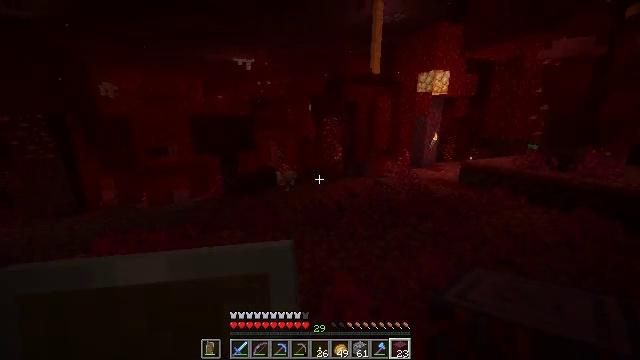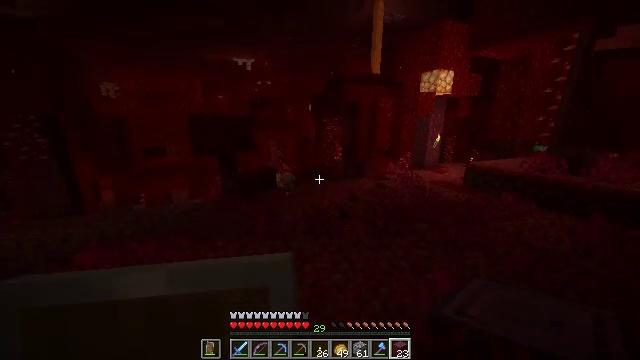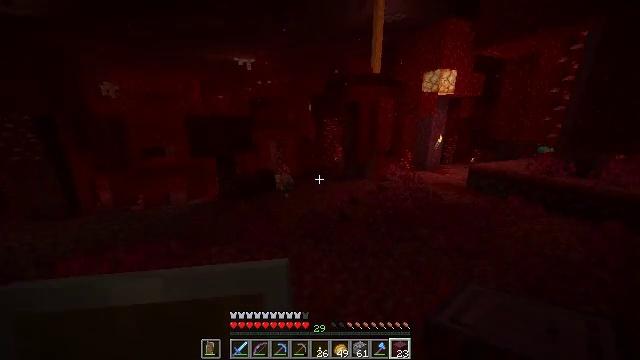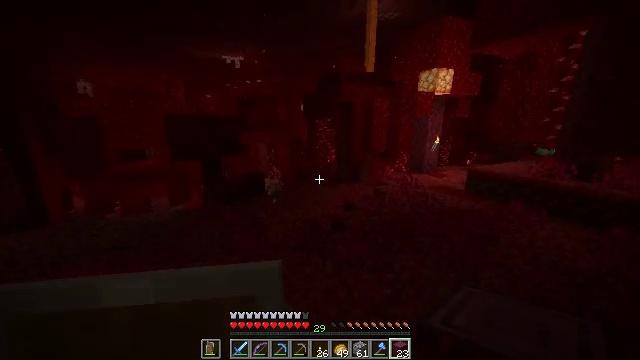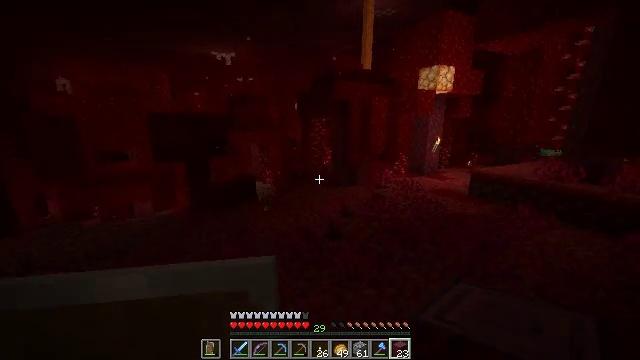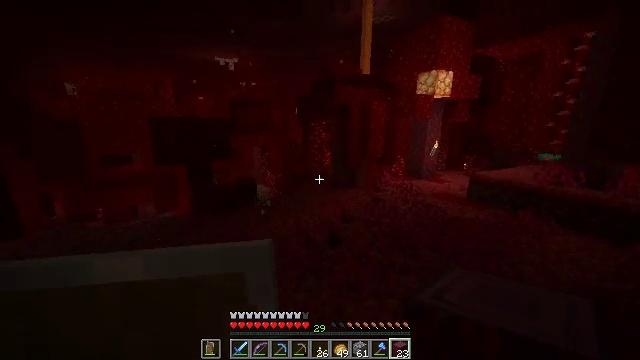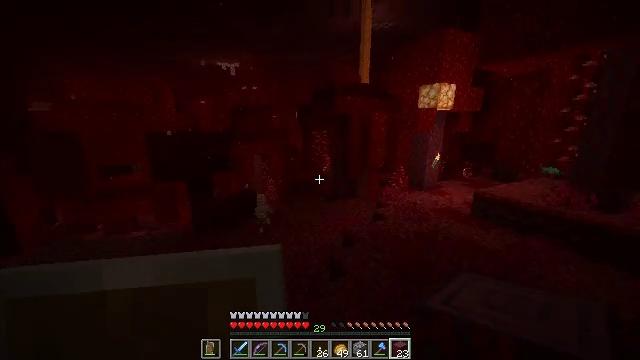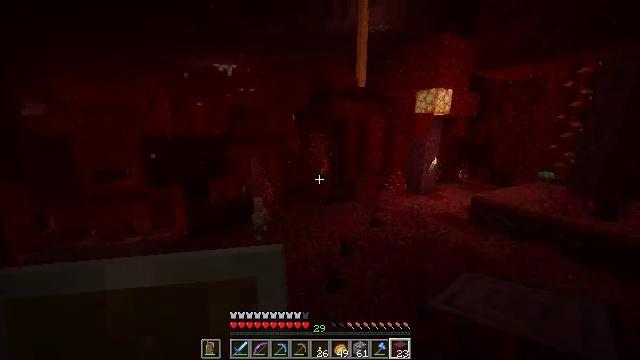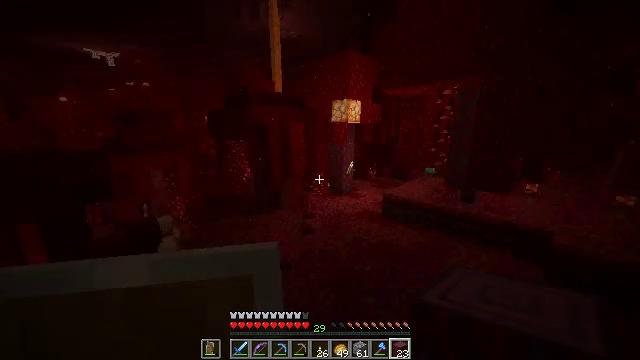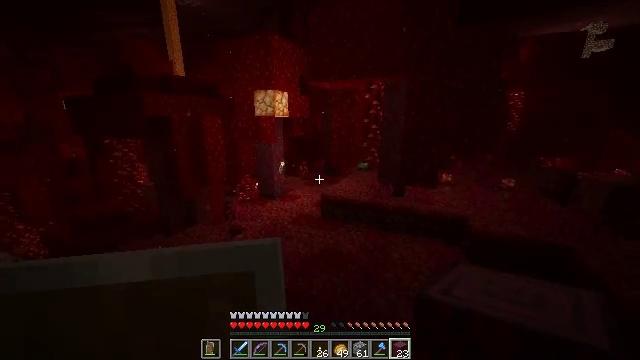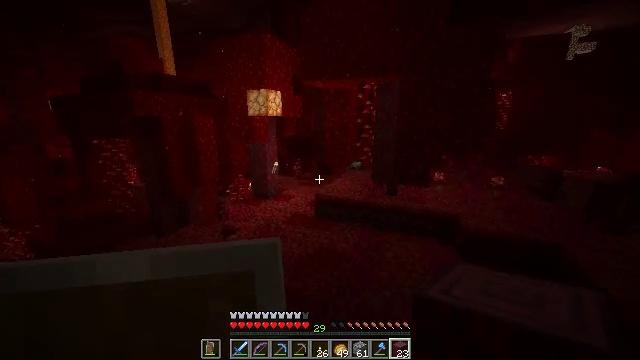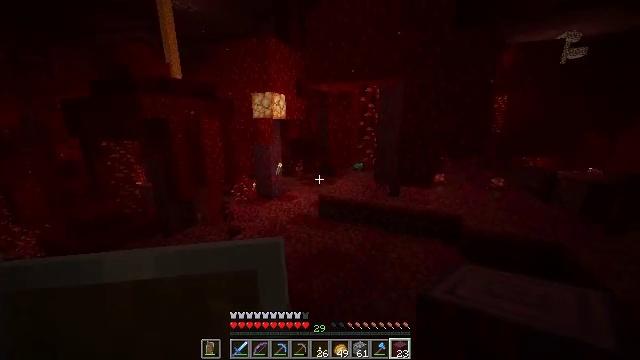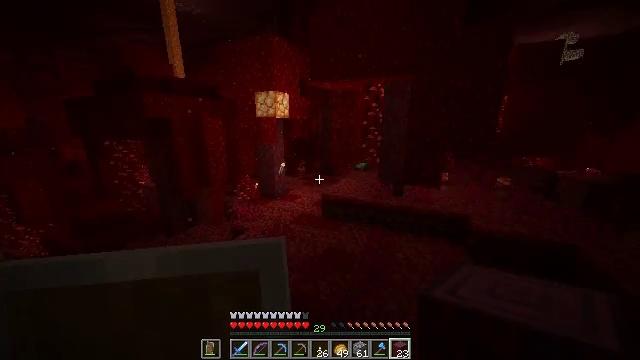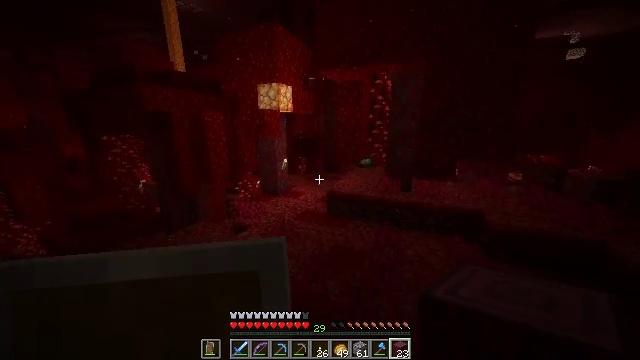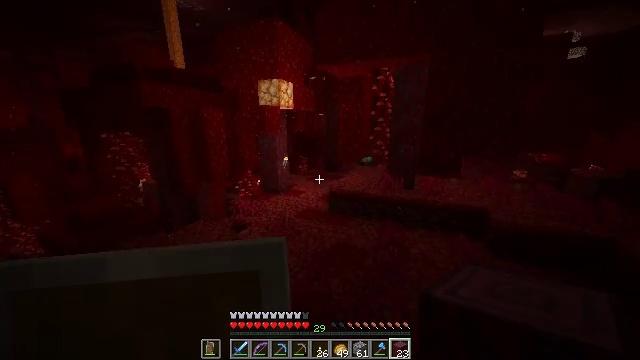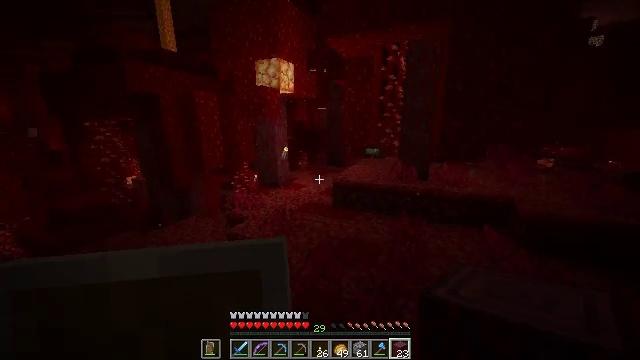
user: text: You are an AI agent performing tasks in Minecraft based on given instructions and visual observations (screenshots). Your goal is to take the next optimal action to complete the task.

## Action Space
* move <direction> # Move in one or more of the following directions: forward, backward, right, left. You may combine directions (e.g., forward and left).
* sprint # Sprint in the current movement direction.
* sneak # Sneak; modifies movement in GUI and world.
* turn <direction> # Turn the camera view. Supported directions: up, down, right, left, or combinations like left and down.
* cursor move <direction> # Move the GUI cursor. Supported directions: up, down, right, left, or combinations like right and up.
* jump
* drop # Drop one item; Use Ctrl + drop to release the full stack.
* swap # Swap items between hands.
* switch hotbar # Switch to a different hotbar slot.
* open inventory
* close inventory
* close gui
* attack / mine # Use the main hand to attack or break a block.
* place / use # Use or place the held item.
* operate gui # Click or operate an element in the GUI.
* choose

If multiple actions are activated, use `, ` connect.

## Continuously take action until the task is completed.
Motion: motion action
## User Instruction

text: Gather the crimson fungus.
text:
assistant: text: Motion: move forward
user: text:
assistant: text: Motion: move forward
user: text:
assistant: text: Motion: move forward, turn right
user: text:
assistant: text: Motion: move forward, turn right
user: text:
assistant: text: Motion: move forward, jump
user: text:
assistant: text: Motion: move forward, jump
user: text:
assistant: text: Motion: move forward, jump
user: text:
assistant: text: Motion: move forward, turn right
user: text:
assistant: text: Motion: move forward, turn right and down
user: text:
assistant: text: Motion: move forward, turn right
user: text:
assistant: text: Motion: move forward
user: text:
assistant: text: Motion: move forward
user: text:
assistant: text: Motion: move forward
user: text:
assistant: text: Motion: move forward
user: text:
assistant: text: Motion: move forward
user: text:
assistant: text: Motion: move forward
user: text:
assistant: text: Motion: move forward
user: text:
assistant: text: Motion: move forward
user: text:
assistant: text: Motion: move forward
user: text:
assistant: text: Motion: move forward
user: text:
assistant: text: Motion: move forward
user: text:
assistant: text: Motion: move forward, turn left and up, jump
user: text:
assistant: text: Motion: move forward, turn left and up, jump
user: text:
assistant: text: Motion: move forward, turn left, jump
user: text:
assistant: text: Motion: move forward, jump
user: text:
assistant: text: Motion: move forward
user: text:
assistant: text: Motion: move forward
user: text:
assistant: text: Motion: move forward
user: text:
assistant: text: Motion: move forward
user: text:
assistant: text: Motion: move forward